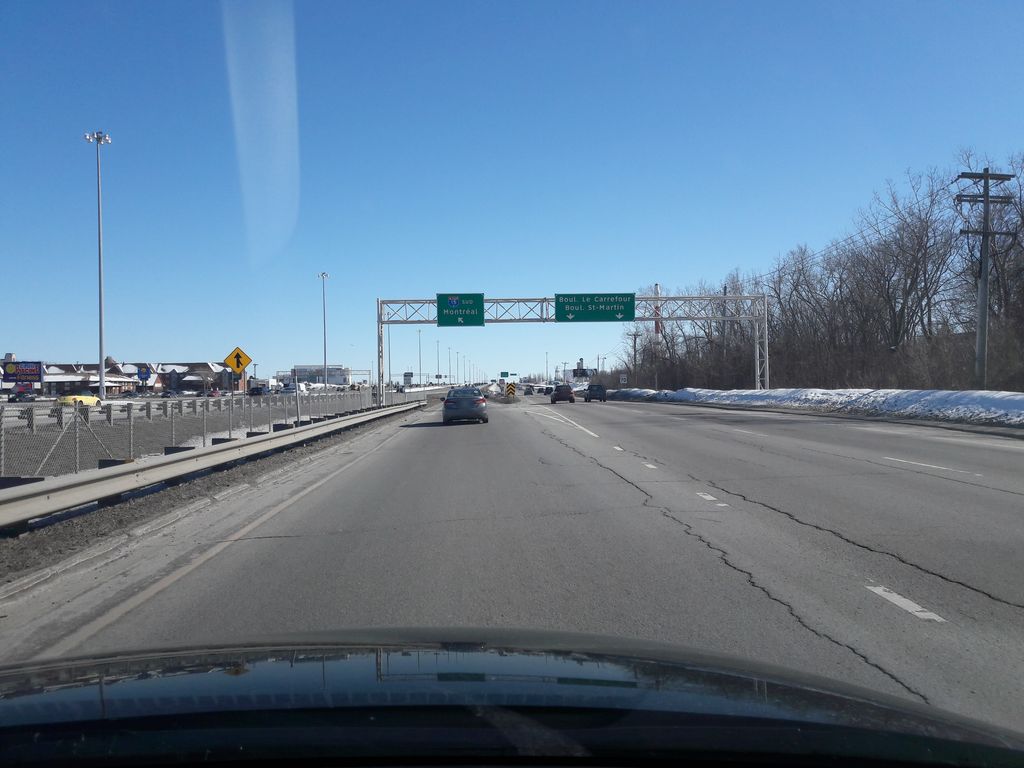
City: montreal